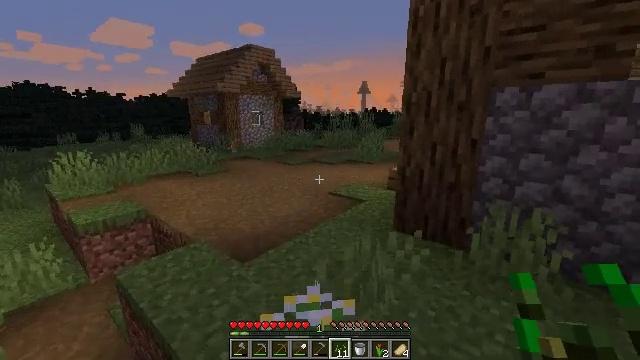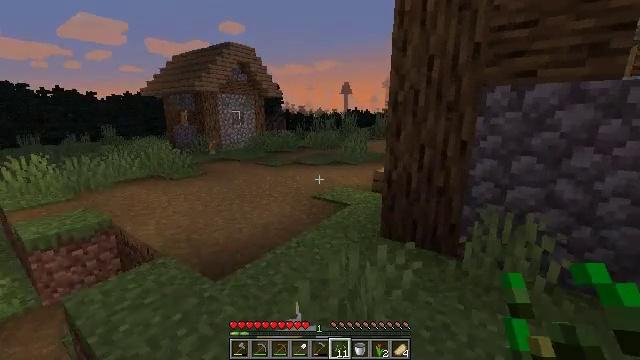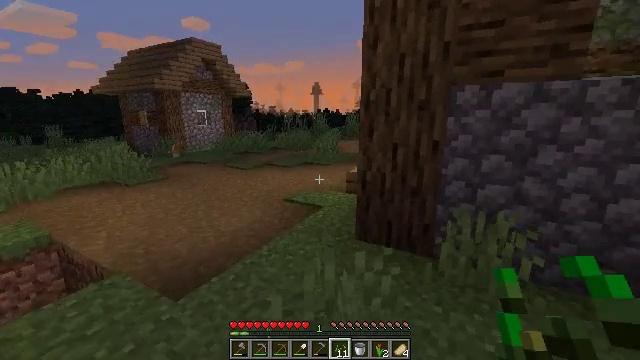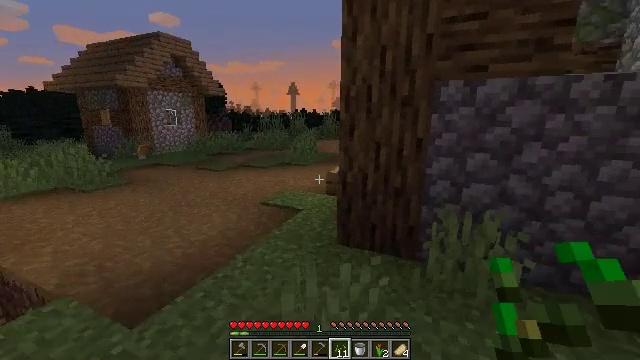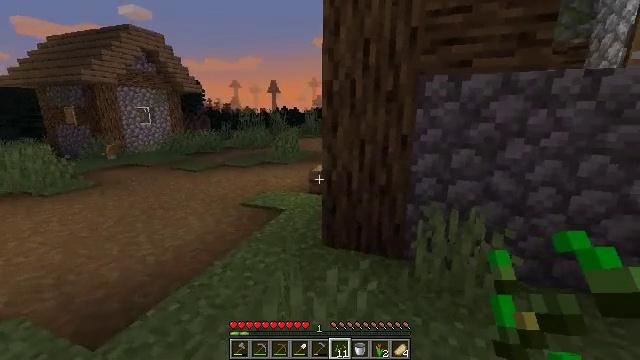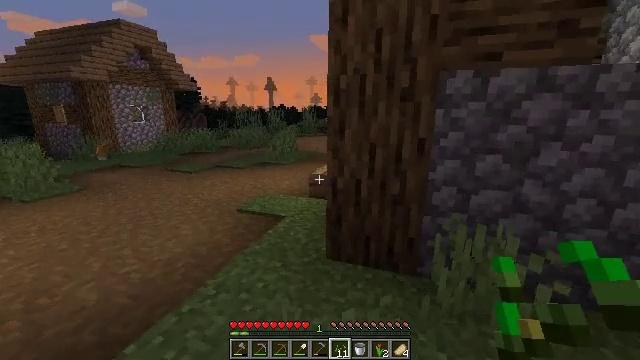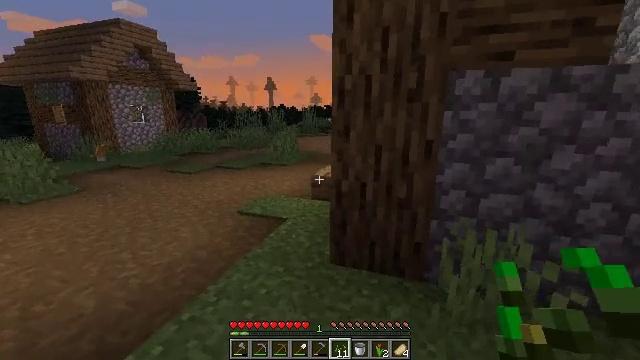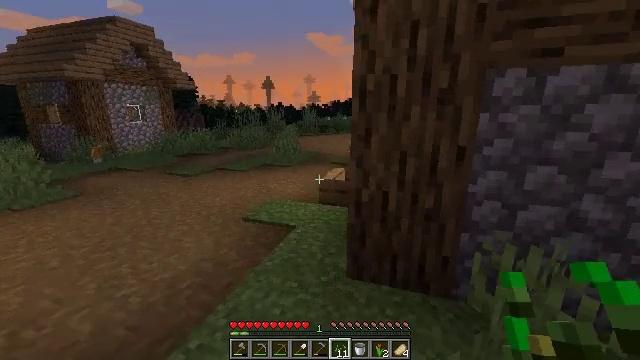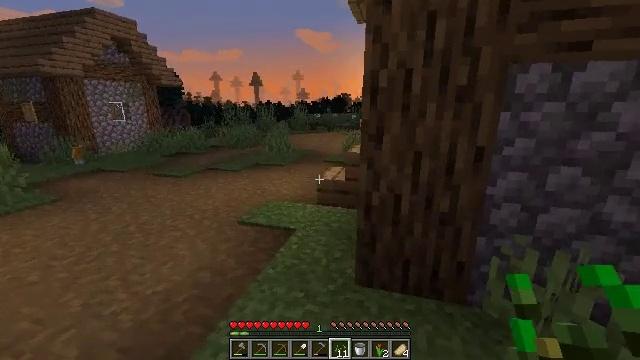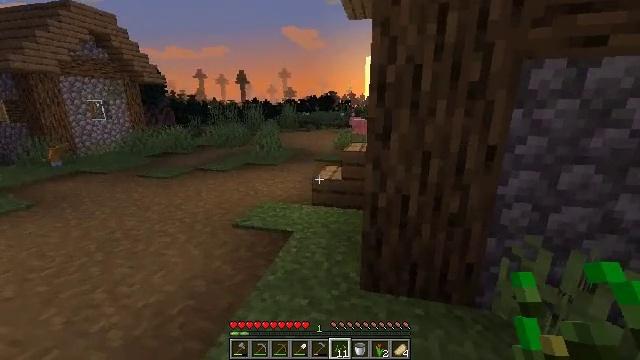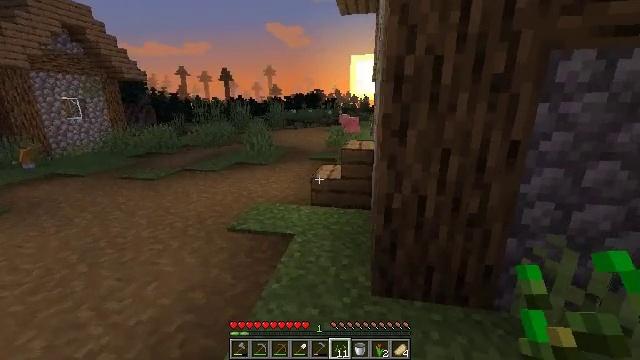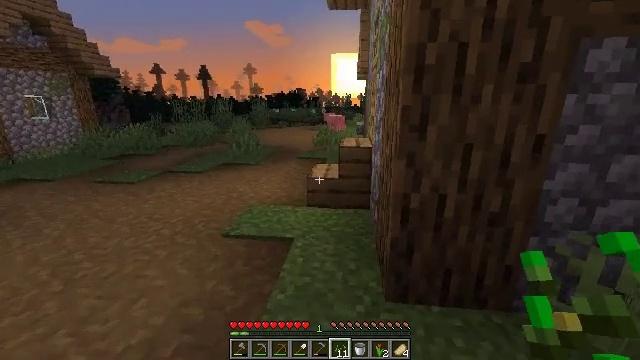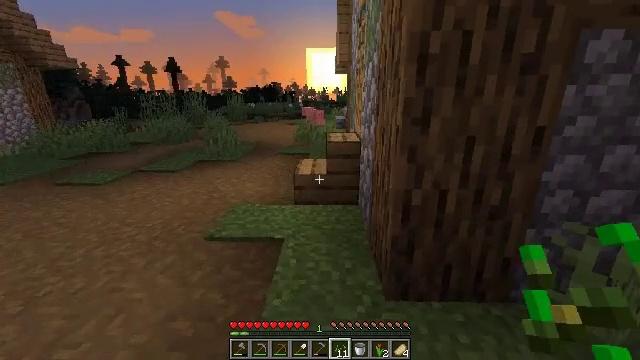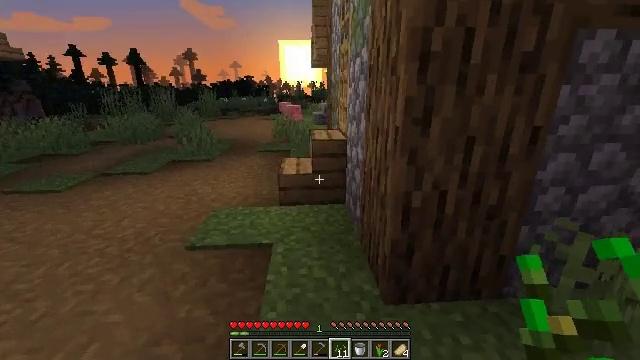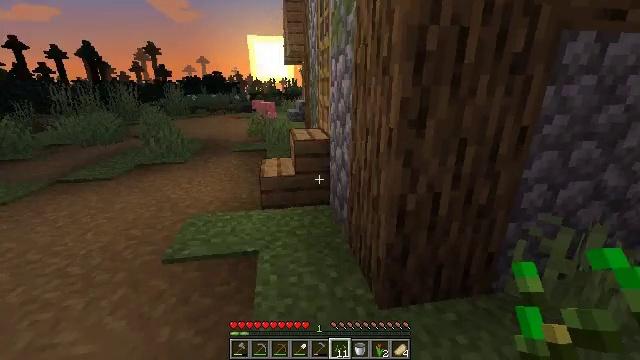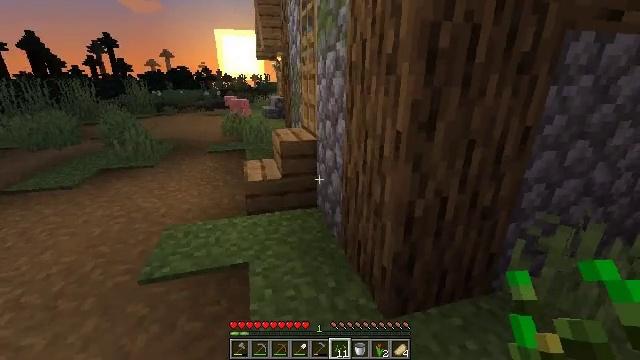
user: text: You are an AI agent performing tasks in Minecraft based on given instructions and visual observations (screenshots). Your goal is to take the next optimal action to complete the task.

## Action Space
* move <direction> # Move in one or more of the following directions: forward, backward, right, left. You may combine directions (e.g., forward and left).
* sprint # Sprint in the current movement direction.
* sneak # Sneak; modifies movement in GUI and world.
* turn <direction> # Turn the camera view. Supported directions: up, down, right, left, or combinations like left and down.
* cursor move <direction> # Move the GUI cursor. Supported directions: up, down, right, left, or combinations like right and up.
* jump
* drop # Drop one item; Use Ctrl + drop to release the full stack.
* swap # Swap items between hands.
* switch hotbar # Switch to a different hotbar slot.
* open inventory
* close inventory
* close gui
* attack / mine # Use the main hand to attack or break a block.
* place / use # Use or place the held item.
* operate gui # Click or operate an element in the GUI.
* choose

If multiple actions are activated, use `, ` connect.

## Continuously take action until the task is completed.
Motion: motion action
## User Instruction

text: Mine oak stairs.
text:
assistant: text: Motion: move forward, turn right
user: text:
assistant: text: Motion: move forward, turn right
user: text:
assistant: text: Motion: move forward, turn right
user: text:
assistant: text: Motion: move forward, turn right
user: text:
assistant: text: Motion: move forward and move left
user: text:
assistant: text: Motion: move forward and move left
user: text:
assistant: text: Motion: move forward and move left
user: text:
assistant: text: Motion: move forward and move left, turn right
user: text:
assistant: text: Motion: move forward and move left, turn right
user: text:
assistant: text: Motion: move forward and move left, turn right
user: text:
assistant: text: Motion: move forward and move left, turn right
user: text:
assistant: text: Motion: move forward and move left, turn right and down
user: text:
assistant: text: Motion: move forward and move left, turn right and down
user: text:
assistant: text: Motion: move forward and move left, turn right
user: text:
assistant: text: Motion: move forward and move left, turn right
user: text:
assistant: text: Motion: move left, turn right
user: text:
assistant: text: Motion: move left
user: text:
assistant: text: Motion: move left
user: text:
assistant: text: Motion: move left, turn right
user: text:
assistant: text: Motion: move left, turn right and up
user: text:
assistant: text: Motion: move left, turn right and up
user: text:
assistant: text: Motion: move left, turn right and up
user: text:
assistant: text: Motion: move left, turn right and up
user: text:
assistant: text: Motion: move left
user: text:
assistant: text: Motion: move left, turn right
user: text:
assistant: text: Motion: move left, turn right
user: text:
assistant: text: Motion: move left, turn right
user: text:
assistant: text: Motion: move left
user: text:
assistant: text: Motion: move left
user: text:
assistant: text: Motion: move left